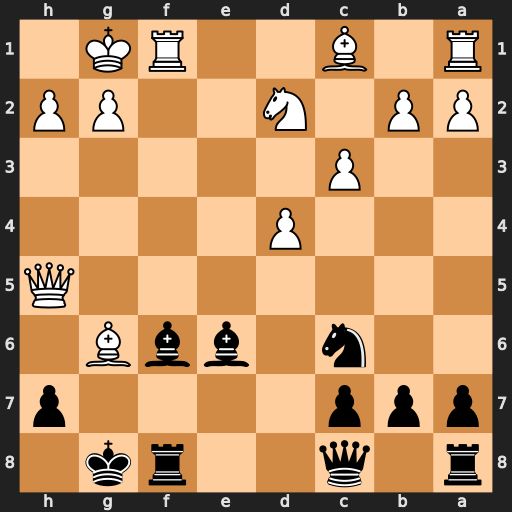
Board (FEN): r1q2rk1/ppp4p/2n1bbB1/7Q/3P4/2P5/PP1N2PP/R1B2RK1
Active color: b
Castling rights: -
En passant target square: -
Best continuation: hxg6 Qxg6+ Bg7 Rxf8+ Kxf8